Interaction volume radius: 5 \u00c5
Interaction volume height: 20 \u00c5
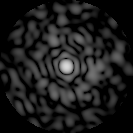
Disorder parameter: 0.8372